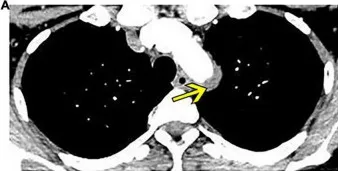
Enhanced computed tomography shows thrombus formation in several arteries (yellow arrows). (A) Thrombus at the aortic arch.
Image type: radiology (ct)